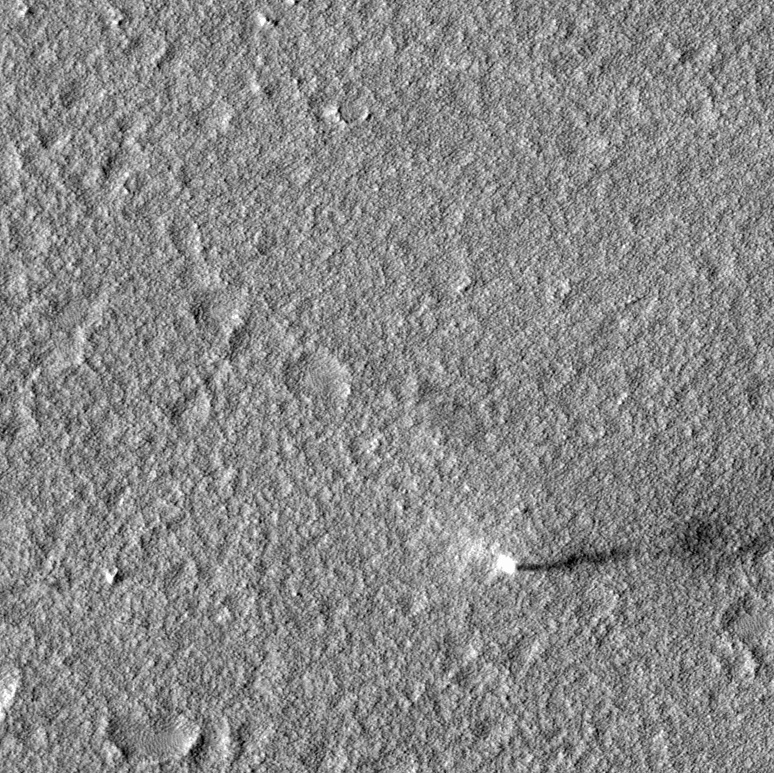
Label: dustdevil